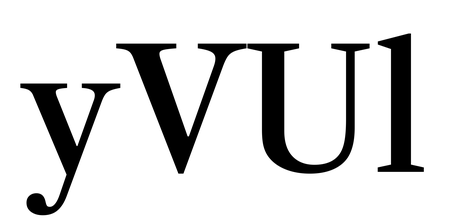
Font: LibreCaslonText_Medium